Question: Right now I have a GUI that when I click on Add Customer a box pops up and I can enter info such as name, address and so on. When this is done I click Add customer and it adds the info to a .txt file. Now on the original GUI there is a "Refresh" button that when is pressed it enters the info into a text box called "NameTextCustomers". It doesn't do this. I have researched it for hours trying to figure it out. I have a line in the code that says "NameTextCustomers.setText ("File Info Here");" After I click the refresh button the words "File Info Here" shows up, so that part works. I'm assuming that the code would be inserted there. I think this is the last part I have to do for my code to work the way I want it to.
'''
import java.awt.*;
import javax.swing.*;
import java.awt.event.*;
import java.util.*;
import java.io.*;
import java.util.List;
public class FVolume extends JFrame implements ActionListener{
private JTabbedPane jtabbedPane;
private JPanel Customers;
private List<Customer> customers = new ArrayList<Customer>();
JTextArea NameTextCustomers, ExistTextCustomers, NameTextContractors, ExistTextContractors;
JTextField lengthTextPool, widthTextPool, depthTextPool, volumeTextPool;
public FVolume(){
setTitle("Volume Calculator");
setSize (300, 200);
JPanel topPanel = new JPanel();
topPanel.setLayout( new BorderLayout() );
getContentPane().add( topPanel );
createCustomers();
jtabbedPane = new JTabbedPane();
jtabbedPane.addTab("Customer", Customers);
topPanel.add(jtabbedPane, BorderLayout.CENTER);
}
/* CREATE CUSTOMERS */
public JPanel createCustomers(){
Customers = new JPanel();
Customers.setLayout(null);
NameTextCustomers = new JTextArea("Select Add Customer to Add Customer. Select Refresh to Refresh This Pane.");
NameTextCustomers.setLineWrap(true);
NameTextCustomers.setBounds(10, 10, 390, 150);
Customers.add(NameTextCustomers);
JButton Exit = new JButton("Exit");
Exit.setBounds(30,170,80,20);
Exit.addActionListener(this);
Exit.setBackground(Color.white);
Customers.add(Exit);
JButton AddCustomers = new JButton("Add Customer");
AddCustomers.setBounds(130,170,120,20);
AddCustomers.setBackground(Color.white);
Customers.add(AddCustomers);
JButton Refresh = new JButton("Refresh");
Refresh.setBounds(260,170,80,20);
Refresh.setBackground(Color.white);
Customers.add(Refresh);
ExistTextCustomers = new JTextArea();
ExistTextCustomers.setBounds(10, 200, 390, 60);
ExistTextCustomers.setLineWrap(true);
Customers.add(ExistTextCustomers);
final JTextArea custArea = new JTextArea(6, 30);
final JTextArea ExistTextCustomers;
ExistTextCustomers = new JTextArea(2, 30);
ExistTextCustomers.setLineWrap(true);
ExistTextCustomers.setWrapStyleWord(true);
AddCustomers.addActionListener(new ActionListener()
{
public void actionPerformed(ActionEvent e)
{
Customers.add(new Customer("Customer"));
}
});
Customers.add(custArea);
Customers.add(AddCustomers);
Customers.add(Refresh);
Refresh.setMnemonic('R');
Refresh.addActionListener(new ActionListener()
{
public void actionPerformed(ActionEvent e)
{
NameTextCustomers.setText ("File Info Here");
try
{
File custOpen = new File("customer.txt");
FileReader custAreaIn = new FileReader(custOpen);
custArea.read(custAreaIn, custOpen.getAbsolutePath());
ExistTextCustomers.setText("File exists and can be read.");
}
catch (IOException e3){
ExistTextCustomers.setText("The file could not be read." + e3.getMessage());
}
}
}
);
return Customers;
}
class Customer extends JFrame
{
private String[] states = {"AL", "AK", "AZ", "AR", "CA", "CO", "CT", "DE",
"FL", "GA", "HI", "ID", "IL", "IN", "IA", "KS", "KY", "LA", "ME",
"MD", "MA", "MI", "MN", "MS", "MO", "MT", "NE", "NV", "NH", "NJ",
"NM", "NY", "NC", "ND", "OH", "OK", "OR", "PA", "RI", "SC", "SD",
"TN", "TX", "UT", "VT", "VA", "WA", "WV", "WI", "WY"};
private JComboBox StateList = new JComboBox(states);
private JTextField NameText = new JTextField(25);
private JTextField AddressText = new JTextField(25);
private JTextField CityText = new JTextField(25);
private JTextField ZipText = new JTextField(9);
private JTextField PhoneText = new JTextField(10);
private JTextField ExistTextCustomers = new JTextField(30);
private static final long serialVersionUID = 1L;
private AddCustButtonHandler addCusHandler = new AddCustButtonHandler();
public Customer(String who)
{
popUpWindow (who);
}
public void popUpWindow(final String who) {
final JFrame popWindow;
popWindow = new JFrame(who);
popWindow.setSize(425, 350);
popWindow.setLocation(100, 100);
popWindow.setVisible(true);
setDefaultCloseOperation(EXIT_ON_CLOSE);
Container c = new Container();
popWindow.add(c);
c.setLayout(new FlowLayout());
JPanel one = new JPanel();
JPanel two = new JPanel();
JPanel three = new JPanel();
JPanel four = new JPanel();
JPanel five = new JPanel();
JPanel six = new JPanel();
one.add(new JLabel(who + " Name "));
one.add(NameText);
two.add(new JLabel("Address "));
two.add(AddressText);
three.add(new JLabel("City "));
three.add(CityText);
four.add(new JLabel("State "));
StateList.setSelectedIndex(0);
four.add(StateList);
four.add(new JLabel("ZIP"));
four.add(ZipText);
four.add(new JLabel("Phone"));
four.add(PhoneText);
JButton addwho = new JButton("Add " + who);
addwho.setMnemonic('A');
JButton close = new JButton("Exit");
close.setMnemonic('C');
JButton deleteFile = new JButton("Delete File");
deleteFile.setMnemonic('D');
five.add(addwho);
five.add(close);
five.add(deleteFile);
ExistTextCustomers.setEditable(false);
ExistTextCustomers.setHorizontalAlignment(JTextField.CENTER);
six.add(ExistTextCustomers);
c.add(one);
c.add(two);
c.add(three);
c.add(four);
c.add(five);
c.add(six);
deleteFile.setToolTipText("Delete File");
addwho.setToolTipText("Add "+ who);
close.setToolTipText("Exit");
if (who == "Customer")
addwho.addActionListener(addCusHandler);
close.addActionListener(new ActionListener() {
public void actionPerformed(ActionEvent e) {
NameText.setText("");
AddressText.setText("");
CityText.setText("");
ZipText.setText("");
PhoneText.setText("");
ExistTextCustomers.setText("");
popWindow.dispose();
}
}
);
deleteFile.addActionListener(new ActionListener() {
public void actionPerformed(ActionEvent e) {
ExistTextCustomers.setText("");
if (who.equals("Customer")) {
File file = new File("Customer.txt");
boolean cusFileDeleted = file.delete();
if (cusFileDeleted) {
ExistTextCustomers
.setText("Customer file has been deleted");
} else {
ExistTextCustomers
.setText("There was an error in deleting file");
}
}
}
}
);
}
class AddCustButtonHandler implements ActionListener {
public void actionPerformed(ActionEvent addCusHandler) {
int StateIndex;
try {
File file = new File("Customer.txt");
boolean success = file.createNewFile();
if (success) {
ExistTextCustomers
.setText("Customer.txt file created file added");
} else if (file.canWrite()) {
ExistTextCustomers
.setText("Writing data to Customer.txt, file added");
} else {
ExistTextCustomers.setText("Cannot create file: Customer.txt");
}
try {
FileWriter fileW = new FileWriter("Customer.txt", true);
fileW.write(NameText.getText());
fileW.write(",");
fileW.write(AddressText.getText());
fileW.write(",");
fileW.write(CityText.getText());
fileW.write(",");
StateIndex = StateList.getSelectedIndex();
fileW.write(states[StateIndex]);
fileW.write(",");
fileW.write(ZipText.getText());
fileW.write(",");
fileW.write(PhoneText.getText());
fileW.write("
");
fileW.close();
ExistTextCustomers.setText("A new Customer has been added!");
FileReader fileR = new FileReader("Customer.txt");
BufferedReader buffIn = new BufferedReader(fileR);
String textData = buffIn.readLine();
buffIn.close();
}
catch (IOException e1) {
JOptionPane.showMessageDialog(null, e1.getMessage(), "ERROR", 2);
}
NameText.setText("");
AddressText.setText("");
CityText.setText("");
ZipText.setText("");
PhoneText.setText("");
}
catch (IOException e1) {
}
}
}
public void actionPerformed(ActionEvent event){
}
private void Exit_pressed(){
System.exit(0);
}
}
public static void main(String[] args){
JFrame frame = new FVolume();
frame.setSize(420, 350);
frame.setVisible(true);
}
public void actionPerformed(ActionEvent e) {
}
}
'''

After clicking the Refresh button, it should enter the info into the text box.
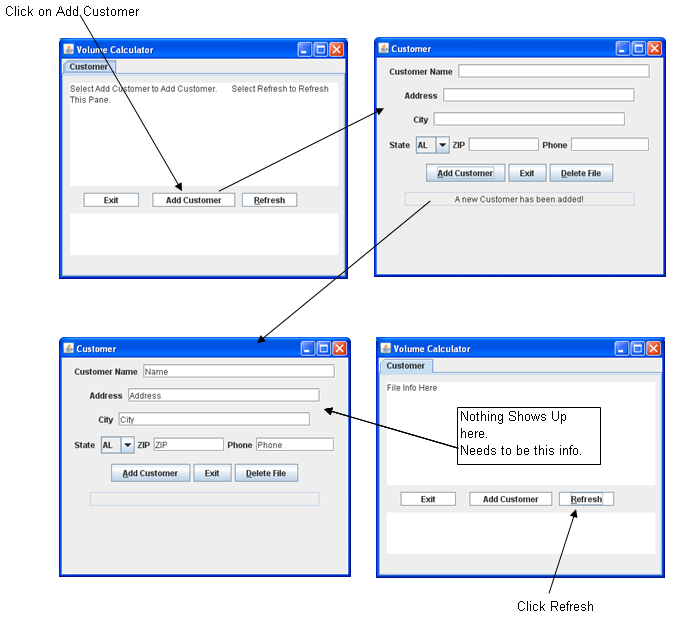
Answer: OK, figured out the issue with your code. took some time, but it's not too complicated.
But first, don't put too more than one class in a file, this is a bad practice (and made it much harder to go through your code.
The problem is that after you press "Add costumer" in the "customer" window you need to send that data to the main application window. how to do that?
Add 'FVolume parent;' to the 'customer' class and change the constructor of 'Customer' class to receive not only a String, but an object of FVolume:
'''
public Customer(String who, FVolume _parent)
{
popUpWindow (who);
parent = _parent;
}
'''
and you have access to the main window from the customer.
Now you need to be able to change the text of 'NameTextCustomers', so create a new method in FVolume class that allows to change it from outside:
'''
public void setField(String str)
{
NameTextCustomers.setText(str);
NameTextCustomers.validate();
}
'''
Next thing will be to call this method when someone press "Add customer" in the "Costumer" window. you already have a listener, but let's change it's 'actionPerformed' method a bit so it won't only save the String to your file, but will also set it in 'NameTextCustomers'. (I didn't put the last lines of the method, but no change there)
'''
public void actionPerformed(ActionEvent addCusHandler) {
int StateIndex;
try {
File file = new File("Customer.txt");
StringBuilder sb = new StringBuilder();
boolean success = file.createNewFile();
if (success) {
ExistTextCustomers
.setText("Customer.txt file created file added");
} else if (file.canWrite()) {
ExistTextCustomers
.setText("Writing data to Customer.txt, file added");
} else {
ExistTextCustomers.setText("Cannot create file: Customer.txt");
}
try {
FileWriter fileW = new FileWriter("Customer.txt", true);
sb.append(NameText.getText());
sb.append(",");
sb.append(AddressText.getText());
sb.append(",");
sb.append(CityText.getText());
sb.append(",");
StateIndex = StateList.getSelectedIndex();
sb.append(states[StateIndex]);
sb.append(",");
sb.append(ZipText.getText());
sb.append(",");
sb.append(PhoneText.getText());
sb.append("
");
fileW.write(sb.toString());
parent.setField(sb.toString());
fileW.close();
ExistTextCustomers.setText("A new Customer has been added!");
FileReader fileR = new FileReader("Customer.txt");
BufferedReader buffIn = new BufferedReader(fileR);
String textData = buffIn.readLine();
buffIn.close();
'''
The only remaining issue is related to the construction of the 'Customer' object. we need to add the FVolume object to the constructor, but we shouldn't add it to 'costumers' panel, since it's a different frame:
'''
AddCustomers.addActionListener(new ActionListener()
{
public void actionPerformed(ActionEvent e)
{
new Customer("Customer", FVolume.this);
}
});
'''
This only made it work, and I tried to touch the code only when it was absolutely necessary, I didn't try to change the coding style.